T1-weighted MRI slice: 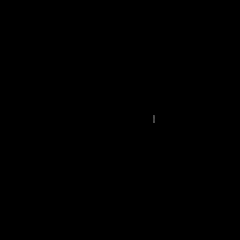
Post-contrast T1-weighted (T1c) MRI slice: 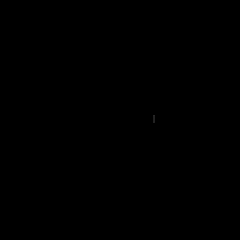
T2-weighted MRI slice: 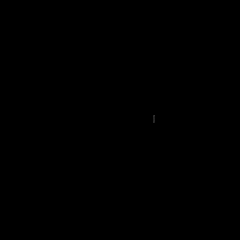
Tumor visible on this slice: no